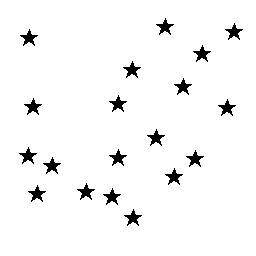
Squares: 0
Triangles: 0
Stars: 19
Total shapes: 19